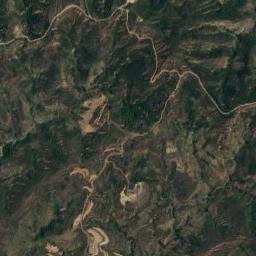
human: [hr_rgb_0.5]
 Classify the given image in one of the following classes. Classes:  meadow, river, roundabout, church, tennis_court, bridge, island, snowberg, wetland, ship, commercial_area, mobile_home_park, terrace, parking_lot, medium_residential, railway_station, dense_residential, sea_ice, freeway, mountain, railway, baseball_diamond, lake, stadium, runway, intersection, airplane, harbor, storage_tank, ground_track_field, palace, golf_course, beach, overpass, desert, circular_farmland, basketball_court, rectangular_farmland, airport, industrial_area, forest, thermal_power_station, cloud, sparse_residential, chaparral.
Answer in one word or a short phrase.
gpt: mountain